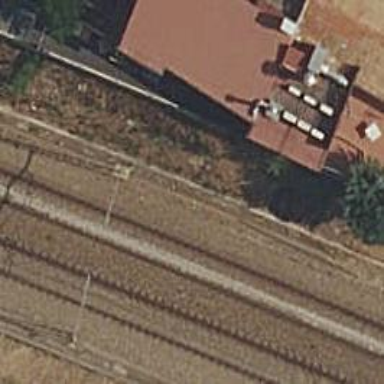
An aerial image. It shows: Railway track with contact lines for electrification.